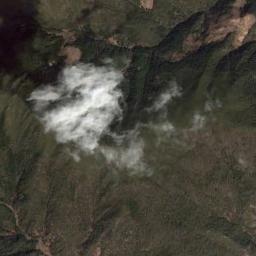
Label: cloud